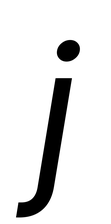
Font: Inter-Italic_Italic